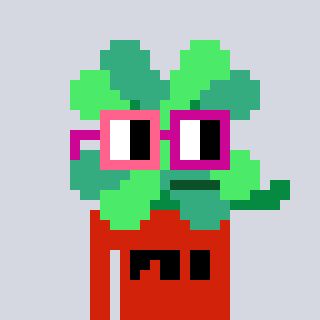
a pixel art character with square pink and red glasses, a clover-shaped head and a red-colored body on a cool background